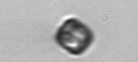
Label: Thalassiosira